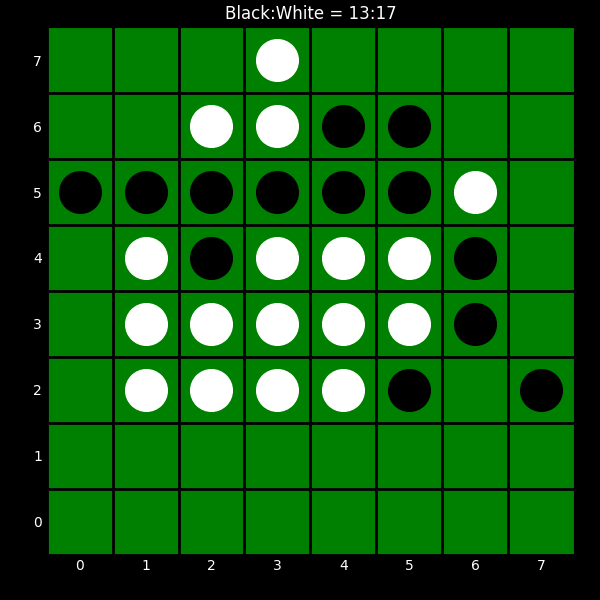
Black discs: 13
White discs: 17